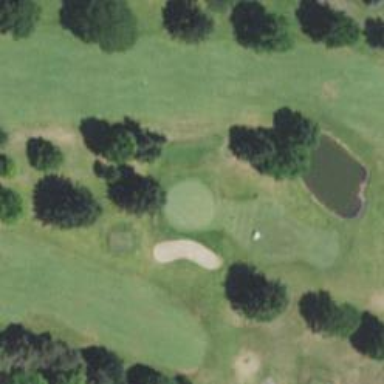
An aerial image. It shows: View of golf hole.